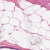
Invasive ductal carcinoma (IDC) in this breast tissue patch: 0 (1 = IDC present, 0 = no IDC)